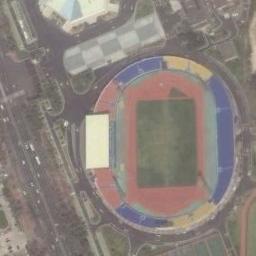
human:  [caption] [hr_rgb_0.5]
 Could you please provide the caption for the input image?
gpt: There are many cars on the road near the stadium .

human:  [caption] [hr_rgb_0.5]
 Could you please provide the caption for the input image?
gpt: The stadium is next to some buildings and roads .

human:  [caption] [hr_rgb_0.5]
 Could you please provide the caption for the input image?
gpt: Oval stadium next to the building and the road .

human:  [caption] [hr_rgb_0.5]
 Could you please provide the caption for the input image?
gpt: This stadium has a white podium and a red runway .

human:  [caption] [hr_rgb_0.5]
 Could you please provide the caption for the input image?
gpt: The stadium has different colors of the audience seats , can accommodate tens of spectators watch the game .